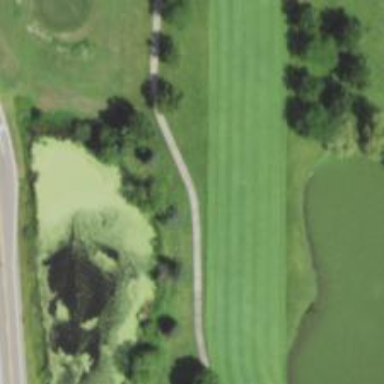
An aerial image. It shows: Service road used as golf cart path.